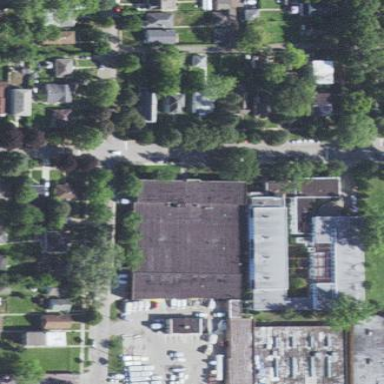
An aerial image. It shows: Commercial building housing storage rental shop.